Interaction volume radius: 5 \u00c5
Interaction volume height: 10 \u00c5
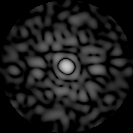
Disorder parameter: 0.8794